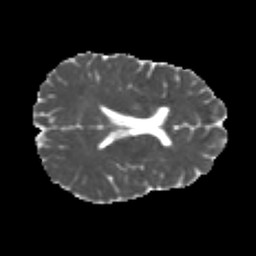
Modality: MD
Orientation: axial
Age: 23
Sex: male
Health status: healthy
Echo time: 0.074 s